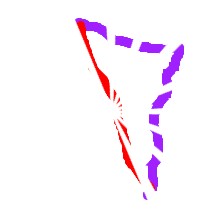
Shape: triangle